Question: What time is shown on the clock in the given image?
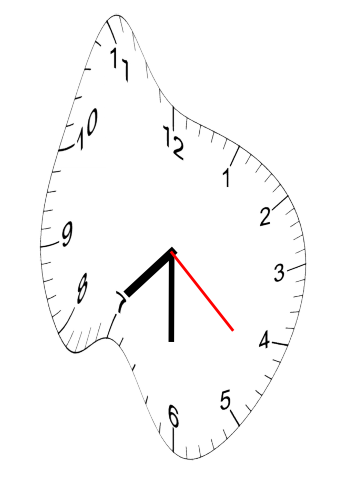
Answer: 07:30:22